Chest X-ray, AP view. Patient: 46 years old, sex M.
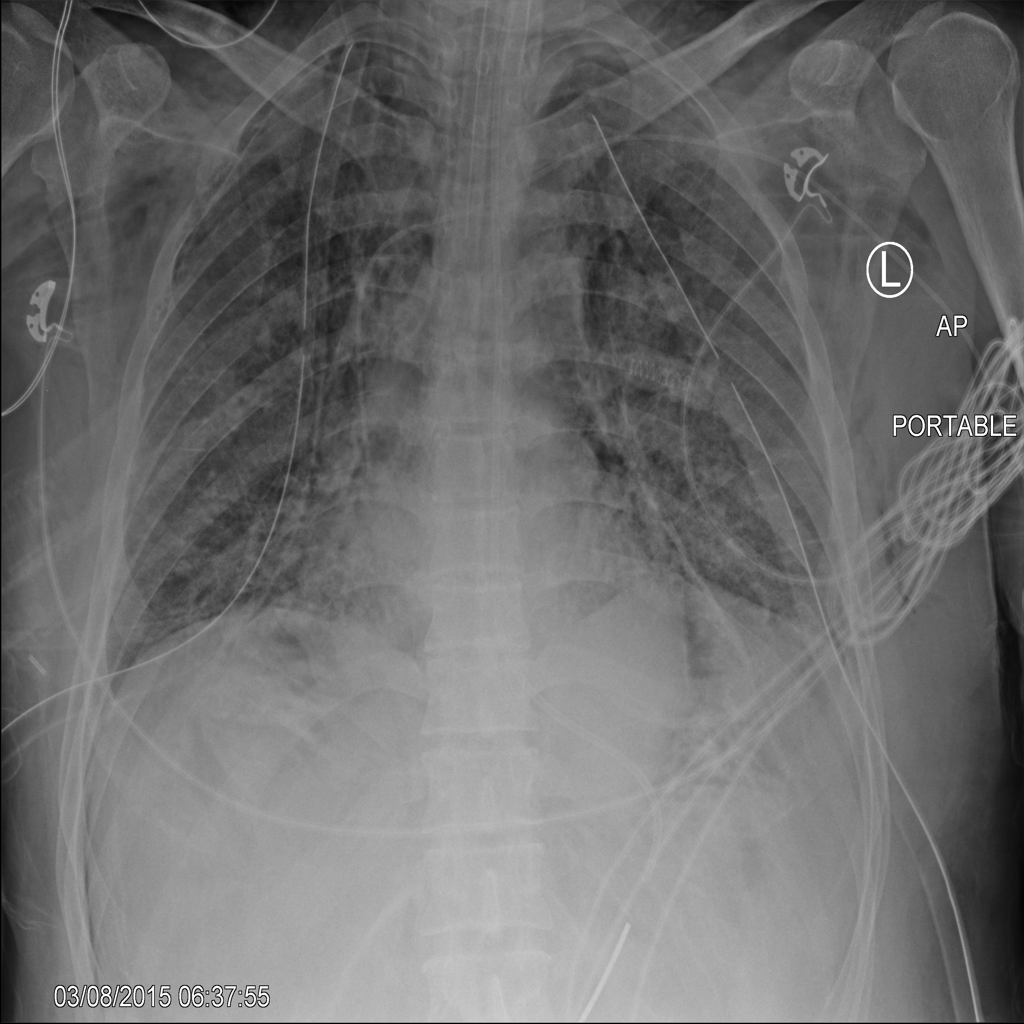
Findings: Effusion, Emphysema, Pneumothorax